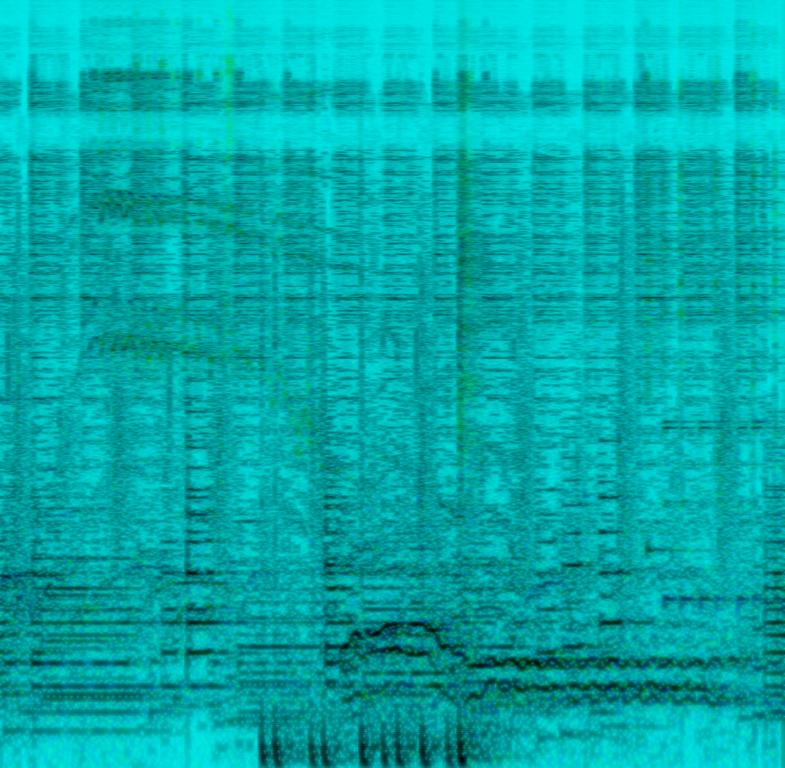
This song contains an acoustic drum-set holding the groove and changing his beat after a fill-in to a four on the floor with a kick on every beat. Mixed voices are singing a soulful sounding melody then an e-piano takes over playing a melody before a trumpet and a saxophone come in playing a loud melody. In the background you can hear percussion such as a cowbell being panned to the right side of the speakers. The crowd is cheering and clapping along. This song may be playing at a live concert.